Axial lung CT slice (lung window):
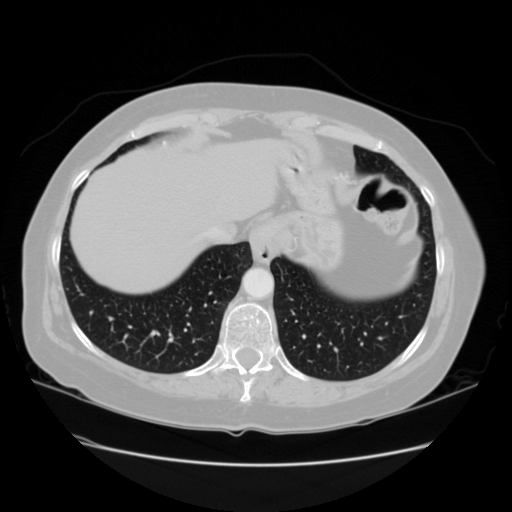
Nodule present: no